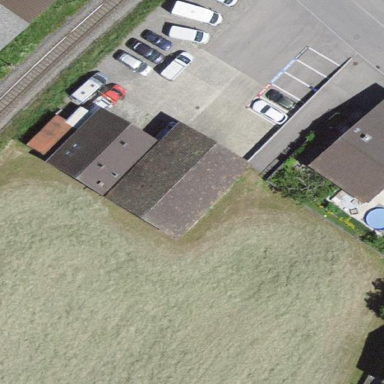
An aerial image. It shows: Warehouse.